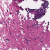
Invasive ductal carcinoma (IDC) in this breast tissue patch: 0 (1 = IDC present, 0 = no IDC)